Interaction volume radius: 5 \u00c5
Interaction volume height: 20 \u00c5
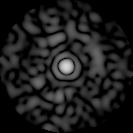
Disorder parameter: 0.8272